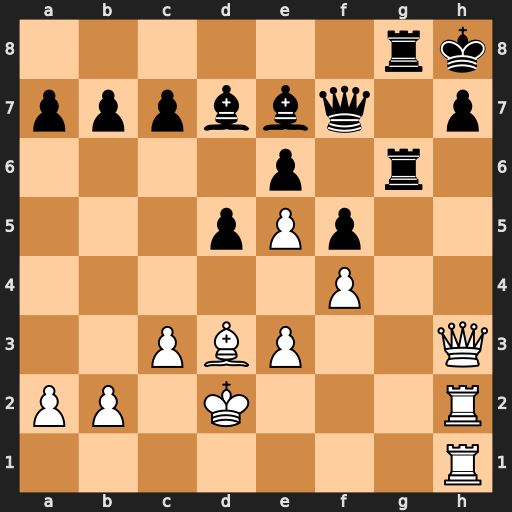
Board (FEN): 6rk/pppbbq1p/4p1r1/3pPp2/5P2/2PBP2Q/PP1K3R/7R
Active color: w
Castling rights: -
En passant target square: -
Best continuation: Qxh7+ Qxh7 Rxh7#